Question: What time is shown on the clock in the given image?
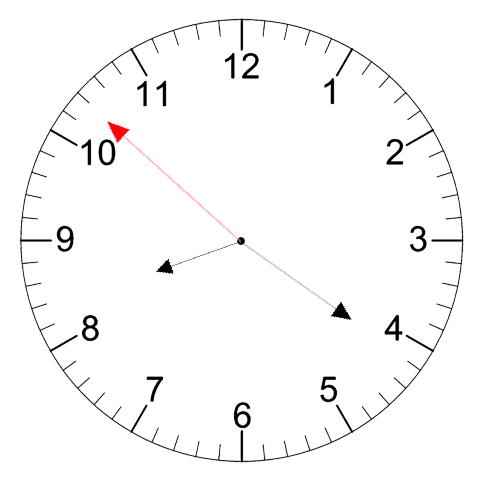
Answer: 08:20:52